Field crop: maize
Growth stage: 2
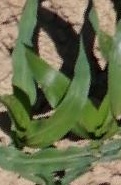
Species: maize